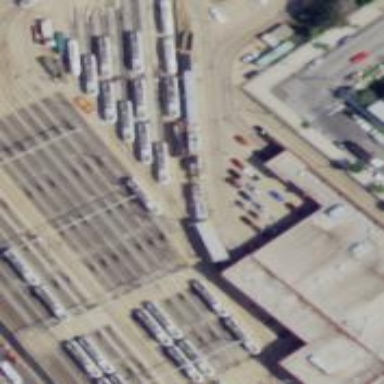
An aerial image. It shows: Tram railway service yard with electrified contact line.